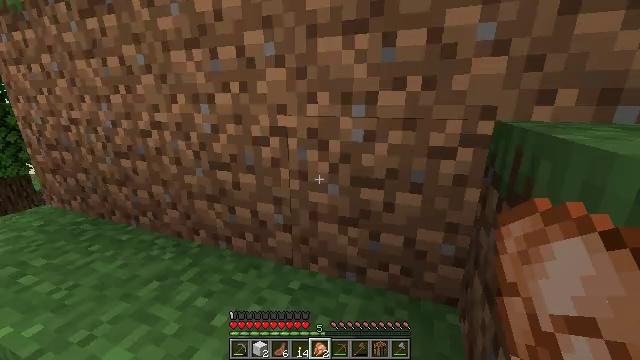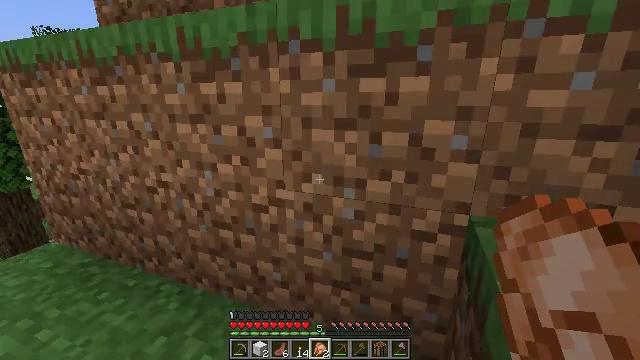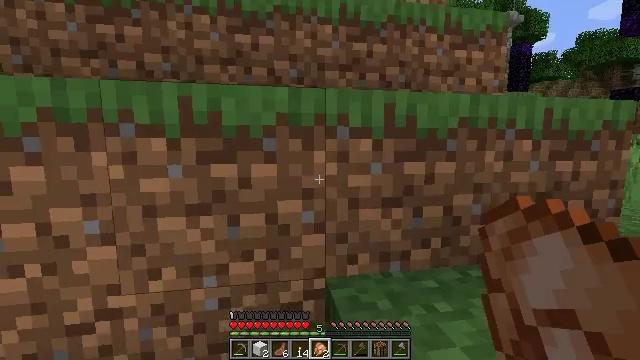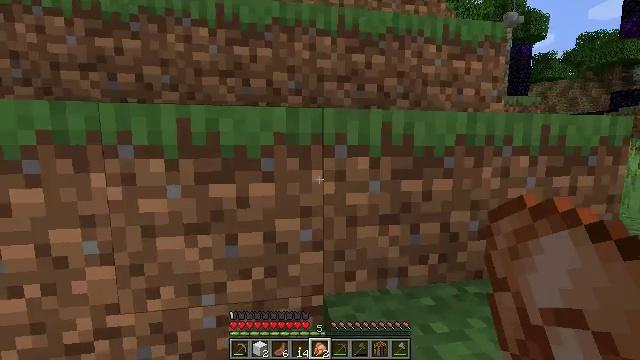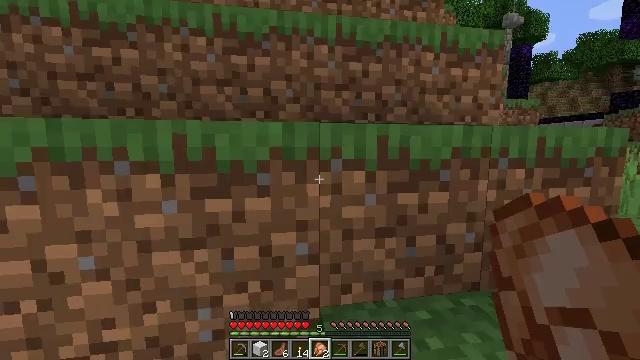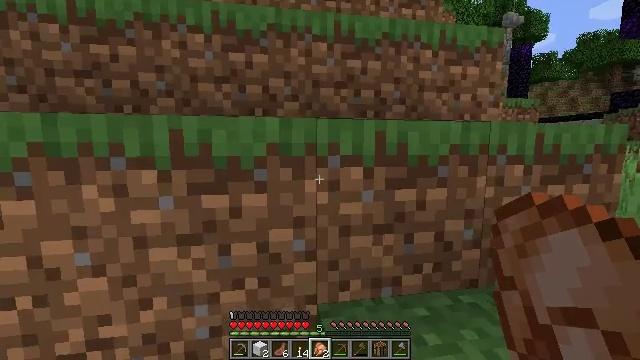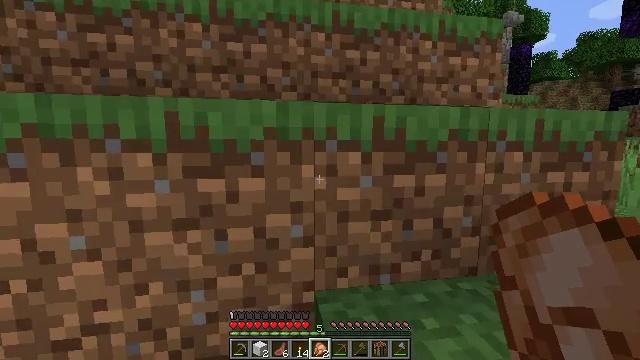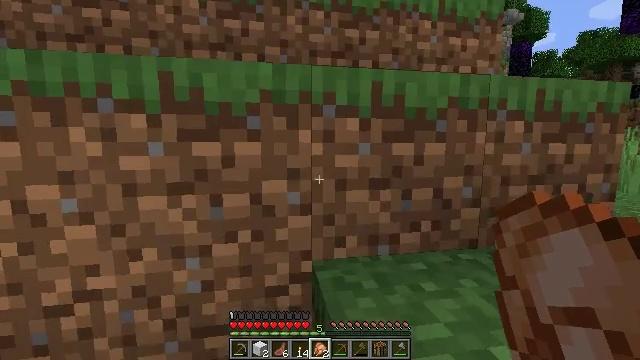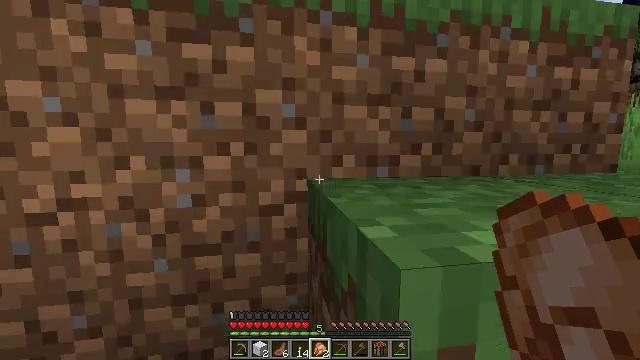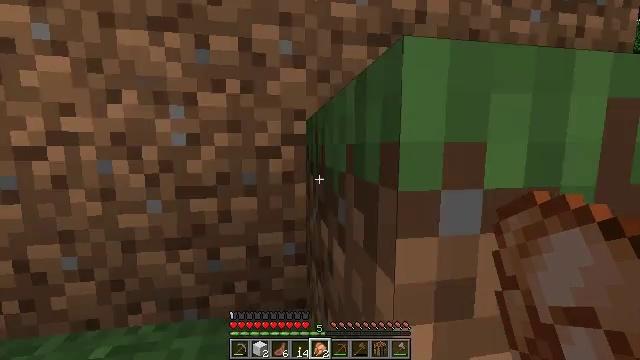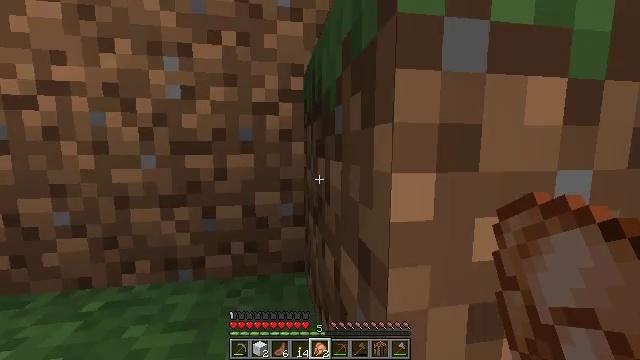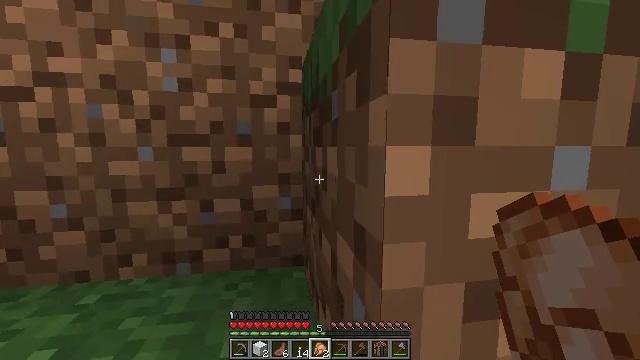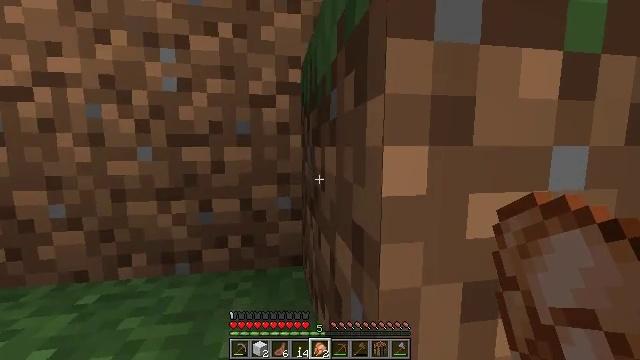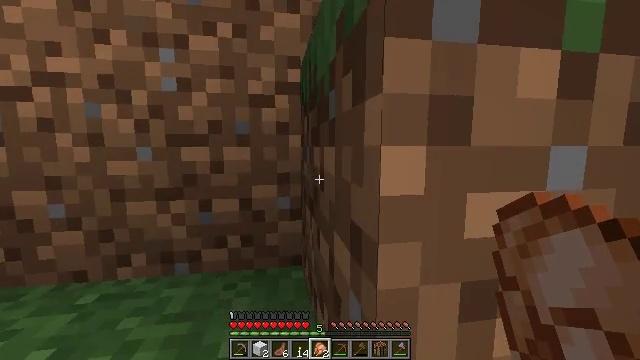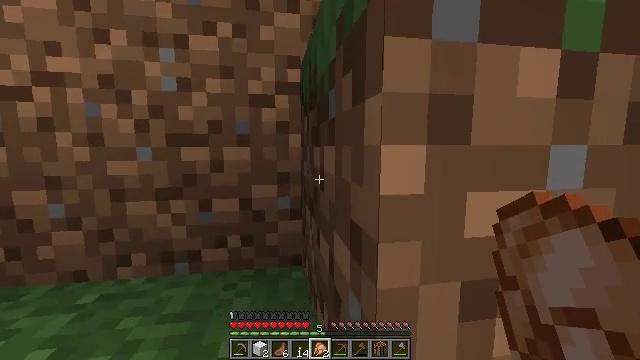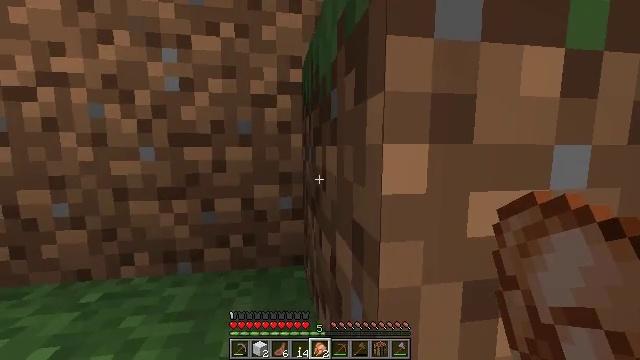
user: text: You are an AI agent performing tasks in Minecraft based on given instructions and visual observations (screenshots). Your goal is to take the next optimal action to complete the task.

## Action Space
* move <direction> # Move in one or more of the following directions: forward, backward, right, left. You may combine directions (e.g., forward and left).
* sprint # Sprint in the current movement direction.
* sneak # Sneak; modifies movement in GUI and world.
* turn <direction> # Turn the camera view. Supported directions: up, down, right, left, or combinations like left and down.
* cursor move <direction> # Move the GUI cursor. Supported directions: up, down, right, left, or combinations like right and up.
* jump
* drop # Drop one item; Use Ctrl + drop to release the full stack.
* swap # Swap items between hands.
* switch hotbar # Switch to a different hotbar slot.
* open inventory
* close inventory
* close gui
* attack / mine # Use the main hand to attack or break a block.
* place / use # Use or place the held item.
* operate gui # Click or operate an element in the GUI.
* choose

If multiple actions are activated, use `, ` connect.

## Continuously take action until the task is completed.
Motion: motion action
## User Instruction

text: Reclaim the chest into your inventory.
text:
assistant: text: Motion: move forward, sprint, jump
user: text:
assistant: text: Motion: move forward, sprint, turn right and up
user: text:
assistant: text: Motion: no_op
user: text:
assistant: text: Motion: no_op
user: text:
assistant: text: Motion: no_op
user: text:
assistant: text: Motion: no_op
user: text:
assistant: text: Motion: no_op
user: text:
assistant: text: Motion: no_op
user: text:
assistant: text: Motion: no_op
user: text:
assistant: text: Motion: no_op
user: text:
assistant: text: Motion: no_op
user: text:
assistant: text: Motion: no_op
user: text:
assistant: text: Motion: no_op
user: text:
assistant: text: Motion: no_op
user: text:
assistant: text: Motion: no_op
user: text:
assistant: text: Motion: turn left
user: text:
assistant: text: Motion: turn left
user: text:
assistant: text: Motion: move forward, turn left
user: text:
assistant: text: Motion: move forward, turn left, jump
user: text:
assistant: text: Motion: move forward, jump
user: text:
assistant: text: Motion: move forward, jump
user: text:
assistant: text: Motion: move forward, jump
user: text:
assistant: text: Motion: move forward, turn right
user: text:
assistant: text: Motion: move forward, turn right
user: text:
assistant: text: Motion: move forward, turn right
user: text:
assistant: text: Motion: move forward, turn right
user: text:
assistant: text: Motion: move forward, turn right
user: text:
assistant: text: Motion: move forward, turn right
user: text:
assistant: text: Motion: move forward
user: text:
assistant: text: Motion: move forward, turn right